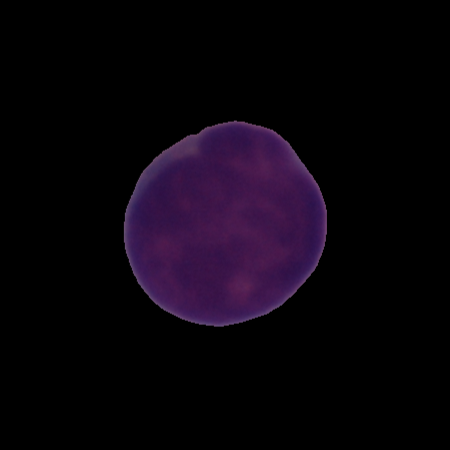
Label: cancer